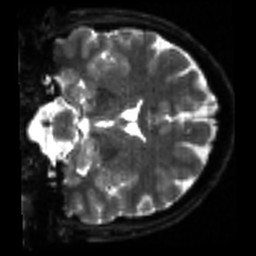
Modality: sbref
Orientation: coronal
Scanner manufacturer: siemens
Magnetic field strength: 3 T
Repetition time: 4 s
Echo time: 0.0594 s